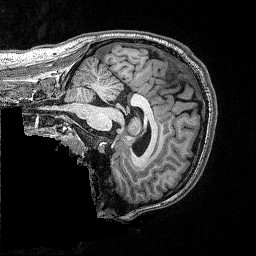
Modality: T1w
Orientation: sagittal
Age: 24
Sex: male
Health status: healthy
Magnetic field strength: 3 T
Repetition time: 2.53 s
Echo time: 0.00331 s